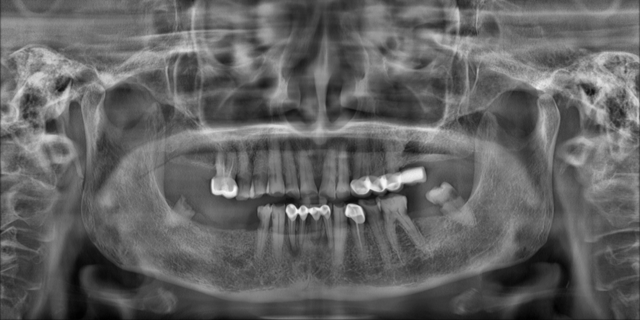
adult